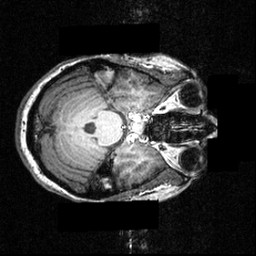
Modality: T1w
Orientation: axial
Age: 24
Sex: female
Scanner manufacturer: siemens
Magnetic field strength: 3.951 T
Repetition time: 1.5 s
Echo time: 0.00335 s